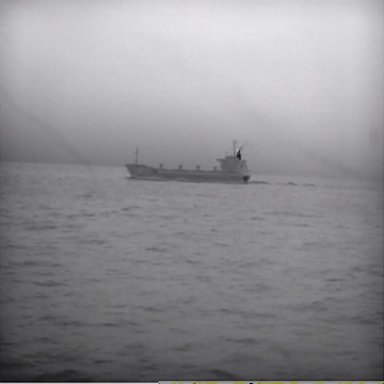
There is a liner in the infrared image.